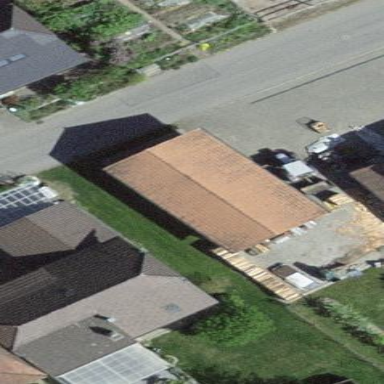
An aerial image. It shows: View of roof of building.